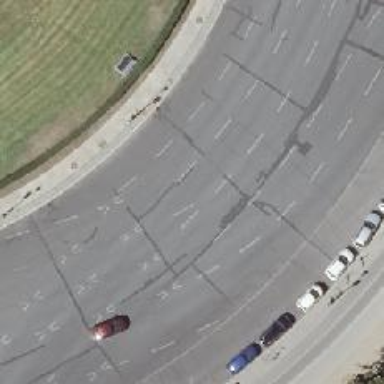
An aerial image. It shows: Primary highway with asphalt surface. It has separate sidewalk on one side. The junction is circular with parking lane on the right.